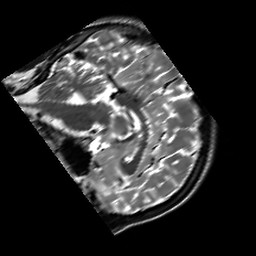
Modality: T2w
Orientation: sagittal
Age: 19
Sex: male
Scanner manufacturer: siemens
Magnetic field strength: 3 T
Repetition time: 7 s
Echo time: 0.09 s